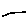
Label: bird